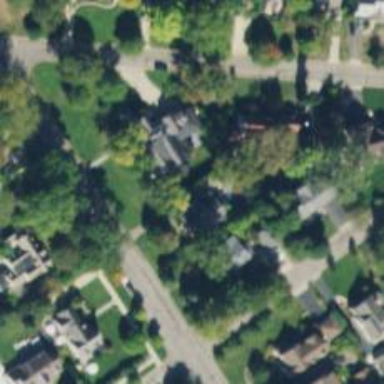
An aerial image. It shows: Residential driveway used as service road.